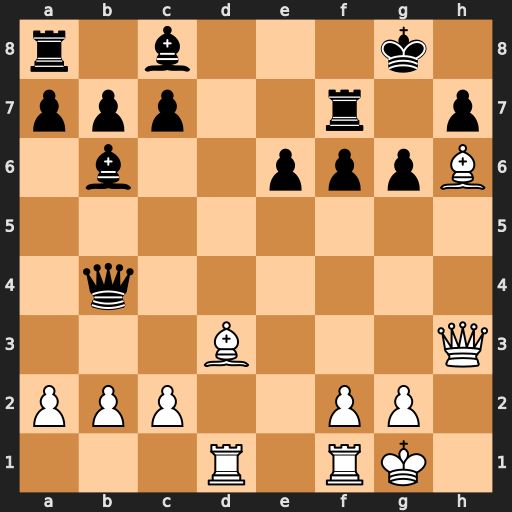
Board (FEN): r1b3k1/ppp2r1p/1b2pppB/8/1q6/3B3Q/PPP2PP1/3R1RK1
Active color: w
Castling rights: -
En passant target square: -
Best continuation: Bxg6 hxg6 Rd8+